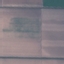
Land use / land cover class: AnnualCrop